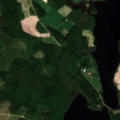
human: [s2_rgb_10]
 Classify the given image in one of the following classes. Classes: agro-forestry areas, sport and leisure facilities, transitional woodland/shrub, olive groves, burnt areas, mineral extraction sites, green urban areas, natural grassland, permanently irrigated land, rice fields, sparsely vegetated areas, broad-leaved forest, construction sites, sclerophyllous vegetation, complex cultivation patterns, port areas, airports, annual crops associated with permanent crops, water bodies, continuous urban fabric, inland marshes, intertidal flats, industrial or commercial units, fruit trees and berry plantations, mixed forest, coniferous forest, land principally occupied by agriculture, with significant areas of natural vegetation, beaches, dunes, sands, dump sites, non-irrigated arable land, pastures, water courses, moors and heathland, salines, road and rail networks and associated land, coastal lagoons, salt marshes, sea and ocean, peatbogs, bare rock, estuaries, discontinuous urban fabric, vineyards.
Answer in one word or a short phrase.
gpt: land principally occupied by agriculture, with significant areas of natural vegetation, mixed forest, water bodies